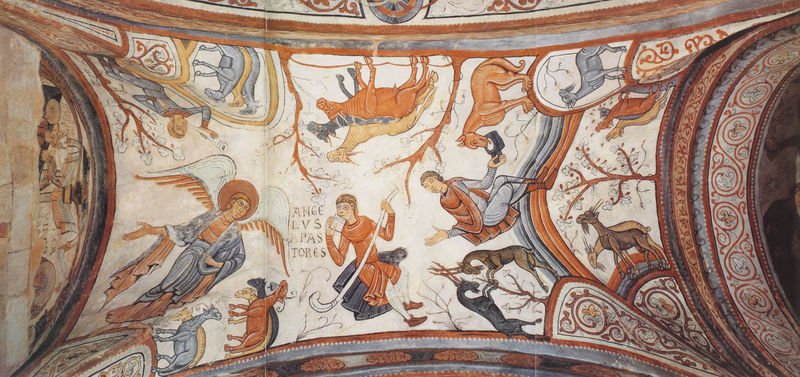
Titel: Advents- und Weihnachtszyklus
Standort: Léon, S. Isidoro, Pantheon (EU - E)
Schlagwörter: baum, blau, blätter, flügel, gemälde, bäume, orange, hund, rot, tier, tiere, malerei, ornament, kirche, decke, gotik, pferd, engel, bogen, kuh, wandmalerei, gewölbe, mittelalter, fresko, stier, ziege, ziegen, latein, angelus, evangelium, evangelisten, lukas, pas, tores, stietr